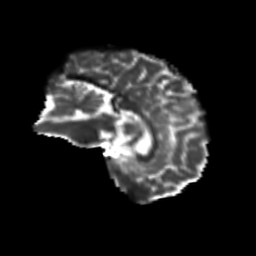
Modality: T2w
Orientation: sagittal
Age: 39
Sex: male
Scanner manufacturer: siemens
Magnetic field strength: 3 T
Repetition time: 8.6 s
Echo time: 0.095 s